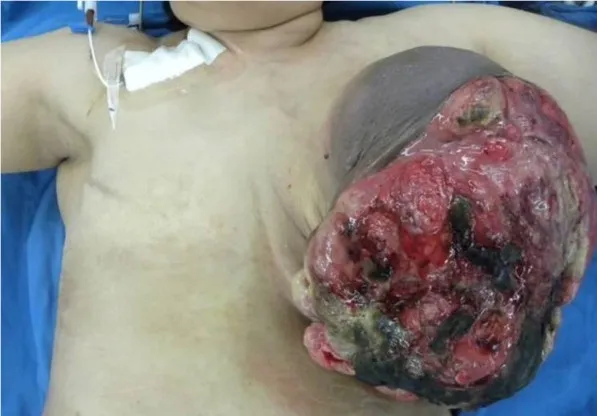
Bulky tumor mass with extensive necrosis and ulceration was seen on left breast.
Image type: medical_photograph (skin_photograph)